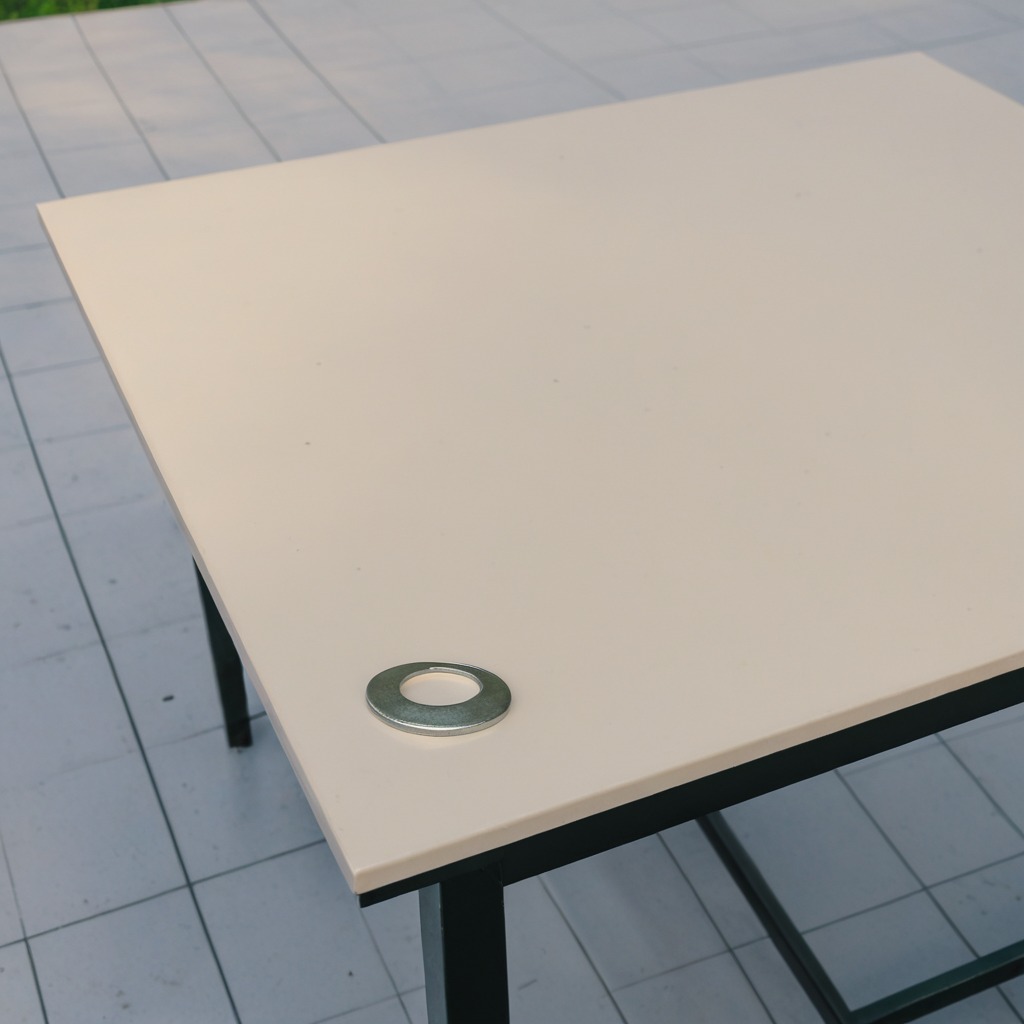
A flat metal washer is lying on the table.